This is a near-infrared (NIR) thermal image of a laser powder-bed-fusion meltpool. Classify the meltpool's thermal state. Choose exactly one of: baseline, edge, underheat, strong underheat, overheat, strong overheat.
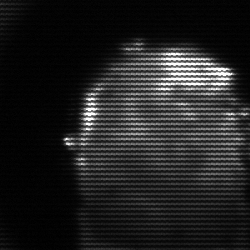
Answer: baseline